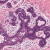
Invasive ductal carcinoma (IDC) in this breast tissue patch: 0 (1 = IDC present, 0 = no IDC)